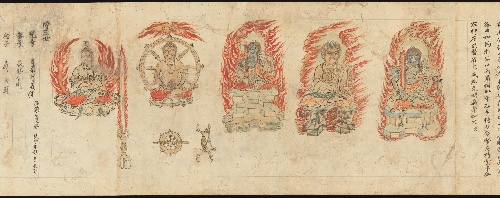
Title: 『図像抄』〈十巻抄〉明王部諸尊|Iconographic Drawings of the Five Kings of Wisdom (Myōō-bu shoson)
Date: 12th century
Object type: Handscroll
Classification: Paintings
Medium: Handscroll; ink and color on paper
Culture: Japan
Period: Heian period (794–1185)
Dimensions: 13 1/4 in. x 42 ft. 2 3/16 in. (33.7 x 1285.7 cm)
Department: Asian Art
Credit line: The Harry G. C. Packard Collection of Asian Art, Gift of Harry G. C. Packard, and Purchase, Fletcher, Rogers, Harris Brisbane Dick, and Louis V. Bell Funds, Joseph Pulitzer Bequest, and The Annenberg Fund Inc. Gift, 1975
Accession year: 1975
Repository: Metropolitan Museum of Art, New York, NY
Tags: Buddhism|Swords|Deities